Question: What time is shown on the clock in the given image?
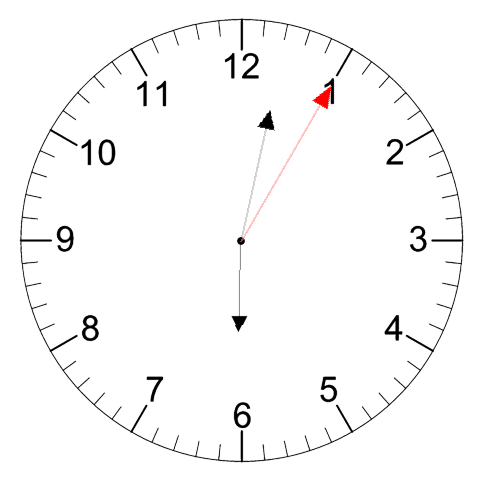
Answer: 06:02:05